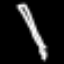
Label: pencil